Here is a 2-D grayscale rendering of raw bearing vibration samples (signal-to-image). Based on the visible evidence, which condition applies: normal, inner_race, outer_race, ball?
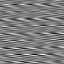
Answer: outer_race